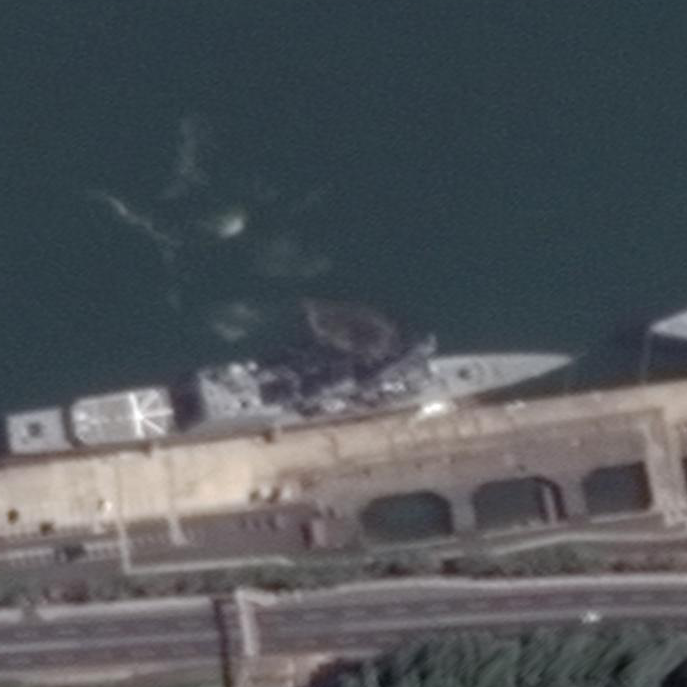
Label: Abukuma-class_frigate